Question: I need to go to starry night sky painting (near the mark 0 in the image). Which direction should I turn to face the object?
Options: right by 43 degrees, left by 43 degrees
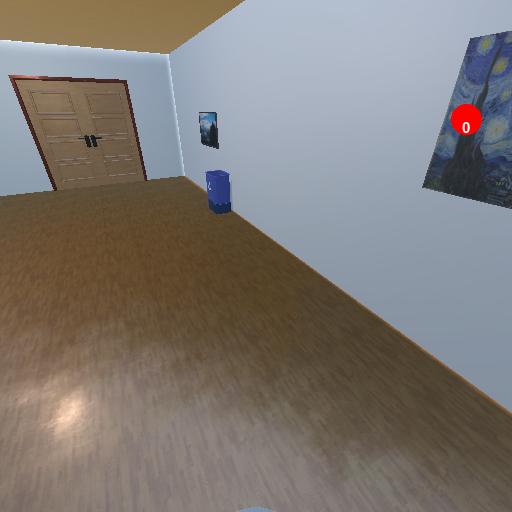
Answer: right by 43 degrees